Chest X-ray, AP view. Patient: 43 years old, sex F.
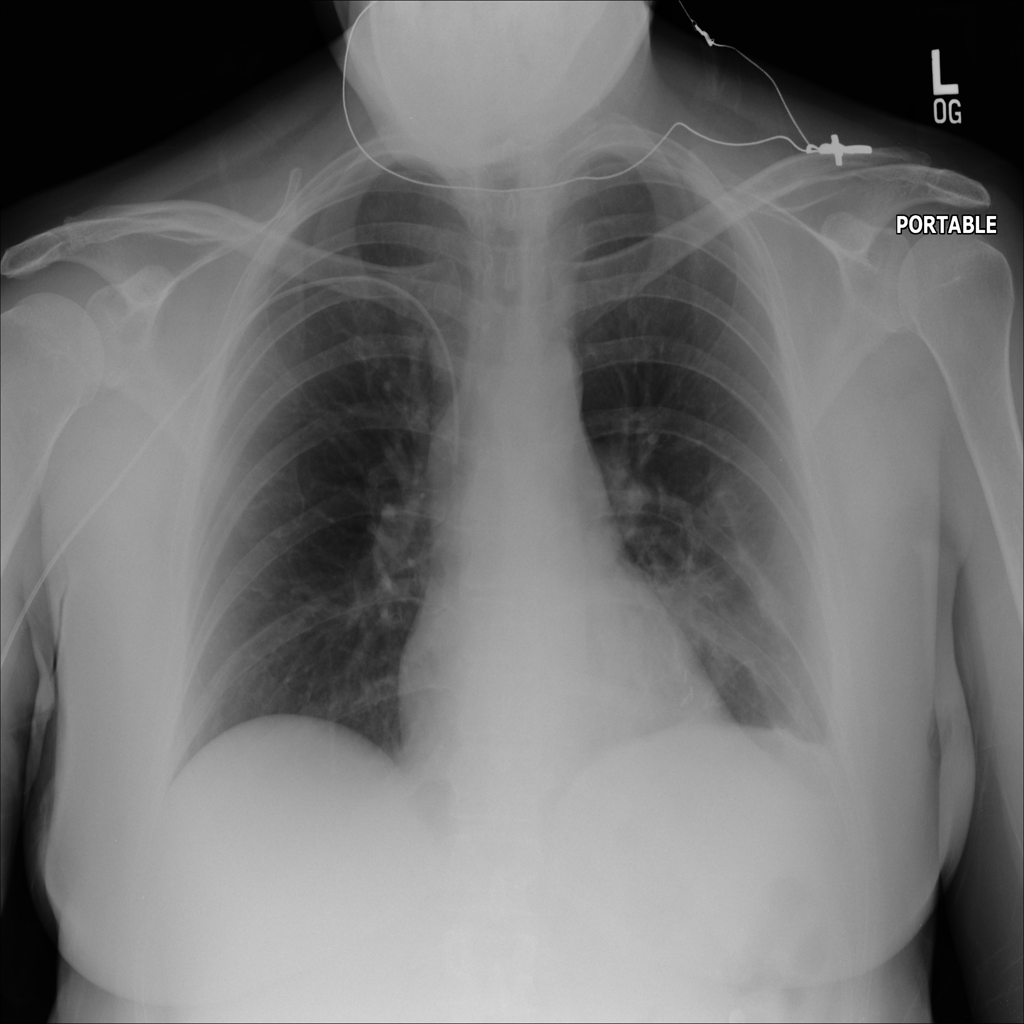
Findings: Consolidation